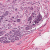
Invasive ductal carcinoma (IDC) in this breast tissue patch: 0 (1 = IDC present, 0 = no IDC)